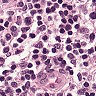
Metastatic tissue present: no